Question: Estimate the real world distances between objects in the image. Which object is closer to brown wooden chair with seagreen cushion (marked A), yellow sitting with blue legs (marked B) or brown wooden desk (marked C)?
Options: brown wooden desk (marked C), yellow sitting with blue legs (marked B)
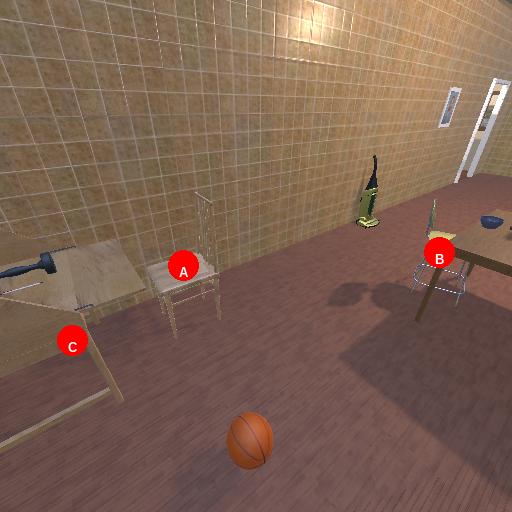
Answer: brown wooden desk (marked C)